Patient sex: M
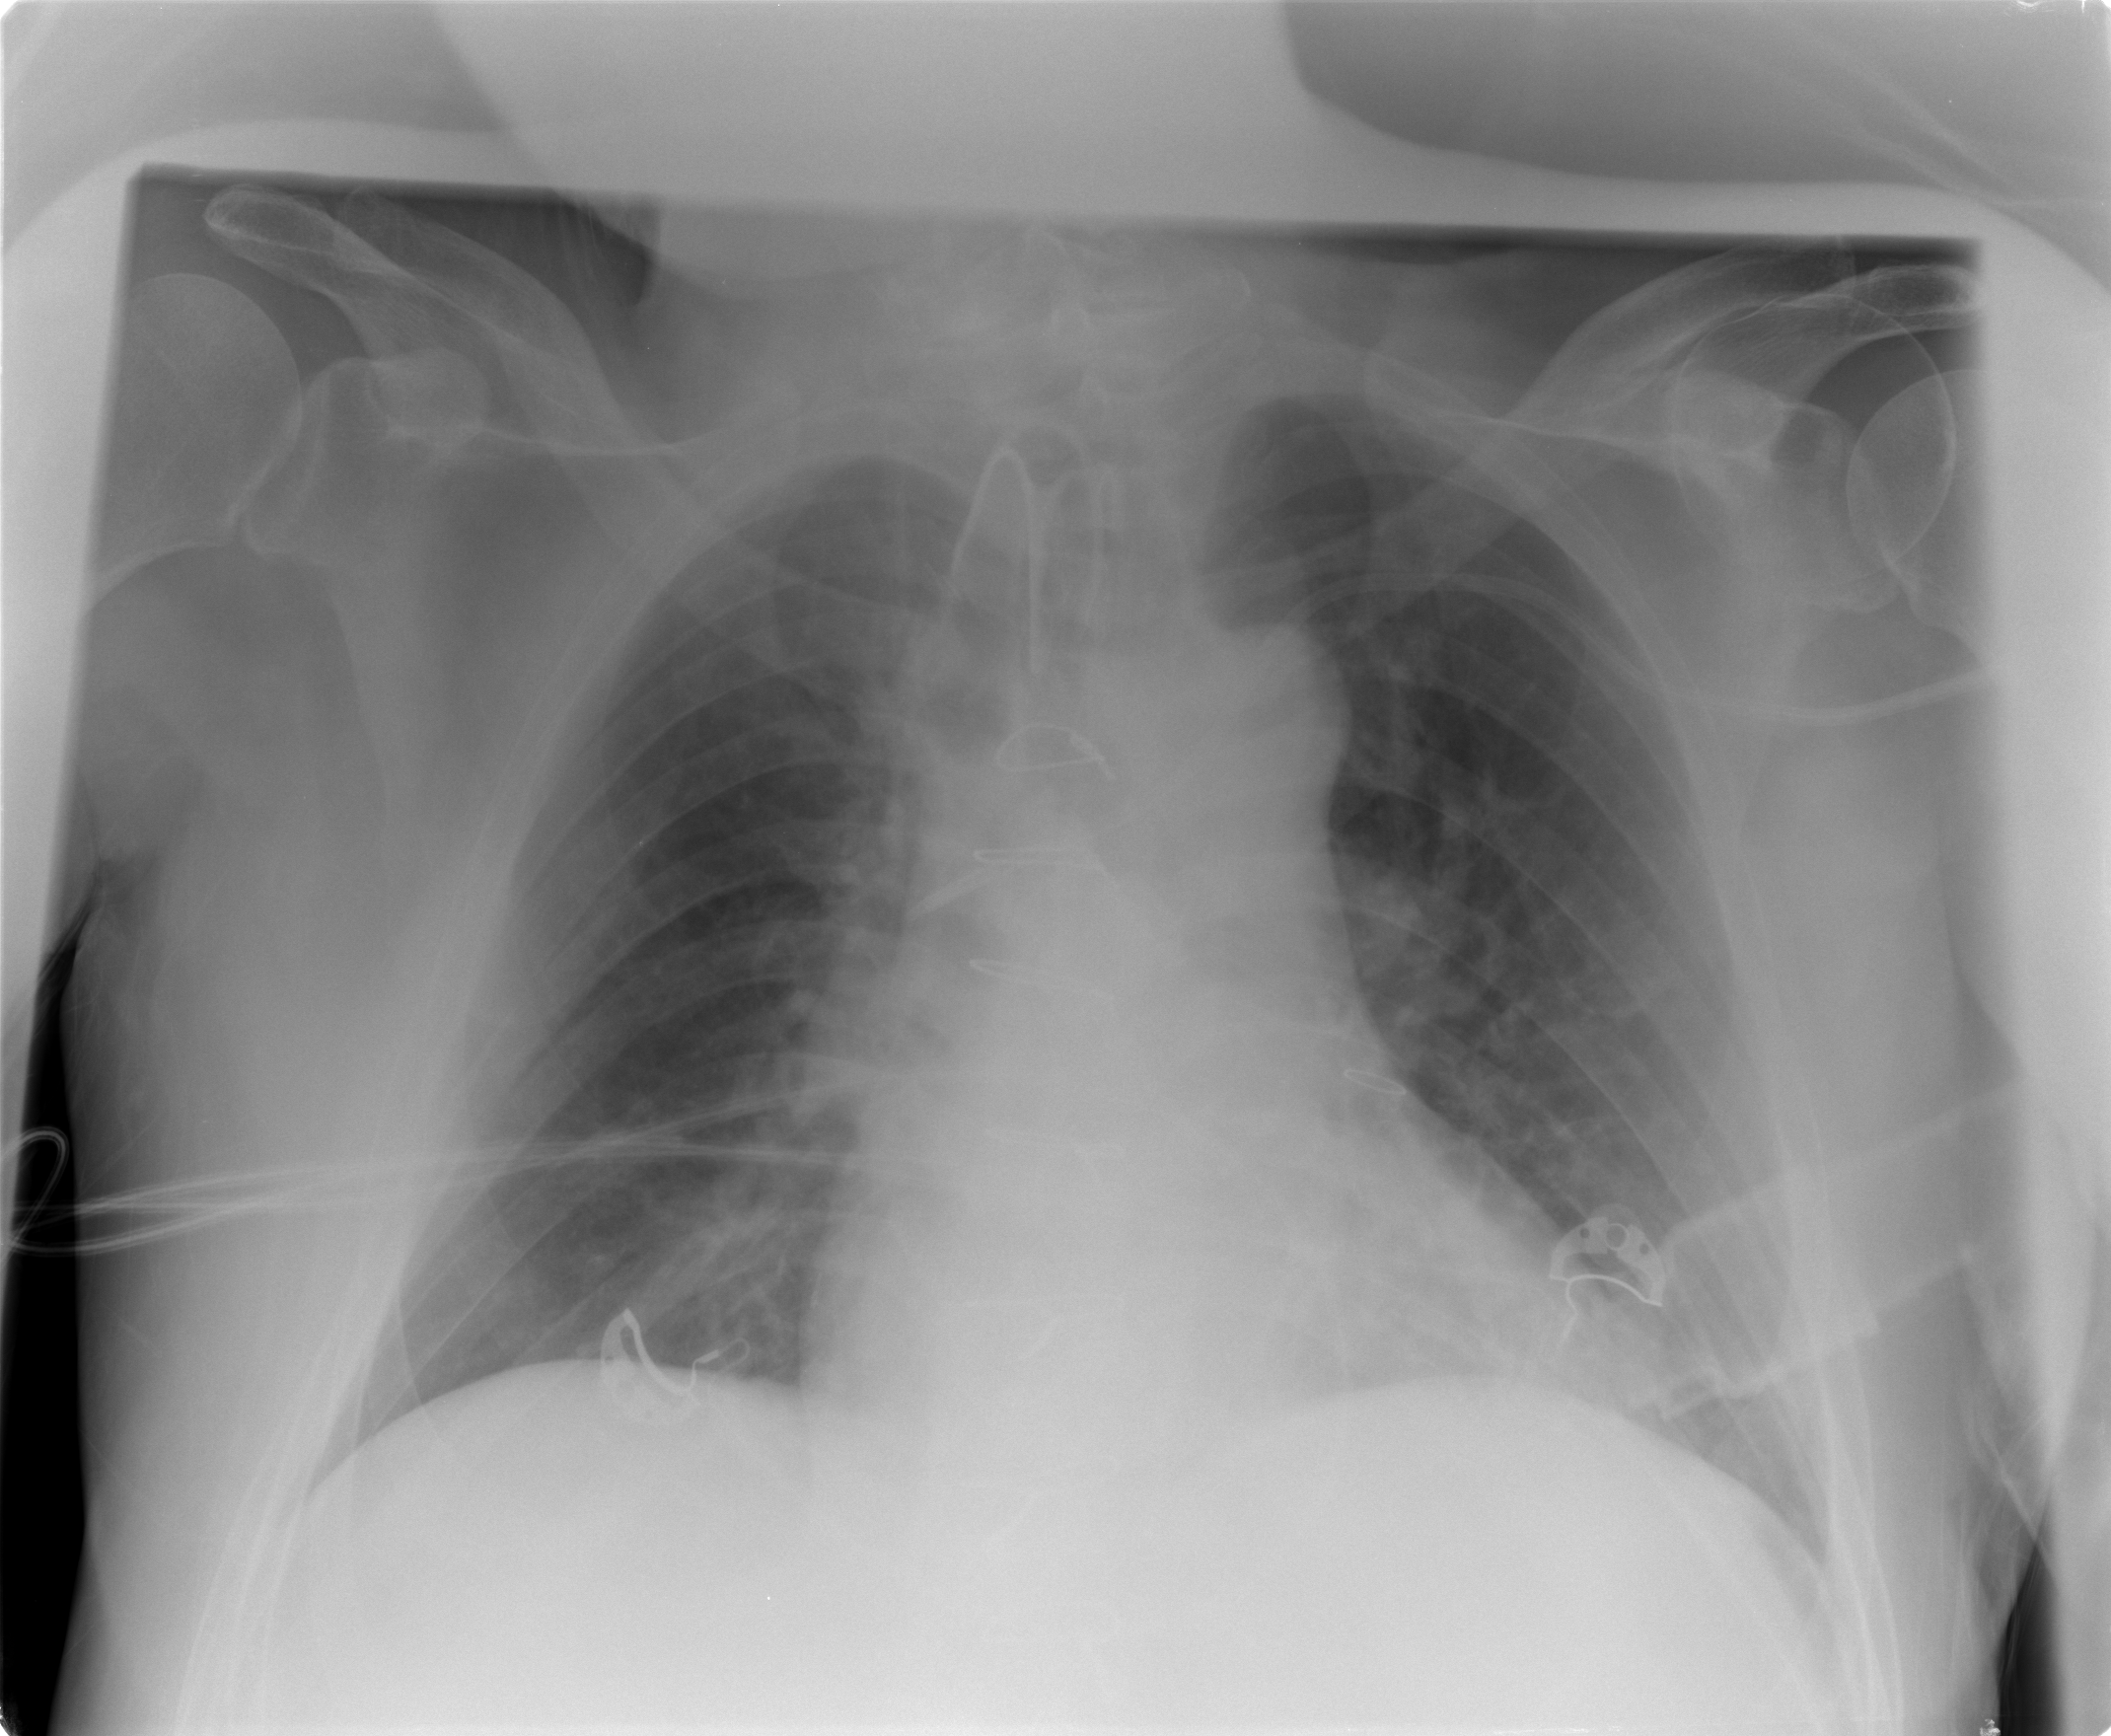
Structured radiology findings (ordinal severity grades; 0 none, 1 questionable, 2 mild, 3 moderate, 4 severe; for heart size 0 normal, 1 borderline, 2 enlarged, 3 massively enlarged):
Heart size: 2
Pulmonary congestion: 2
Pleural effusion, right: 0
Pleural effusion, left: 1
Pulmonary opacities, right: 0
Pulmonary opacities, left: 1
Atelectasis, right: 1
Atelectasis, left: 1